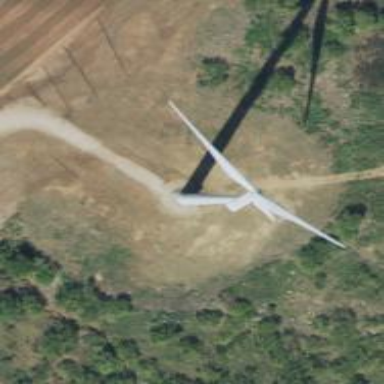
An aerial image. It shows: Wind generator in the form of horizontal axis wind turbine.